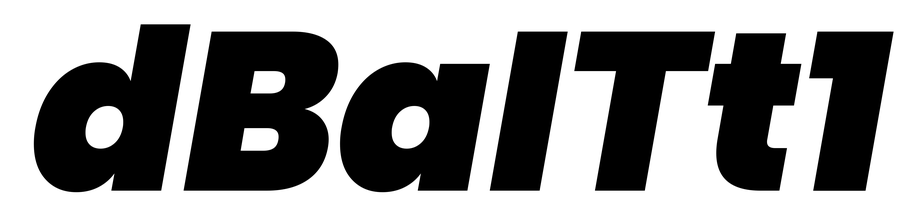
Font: Poppins-BlackItalic